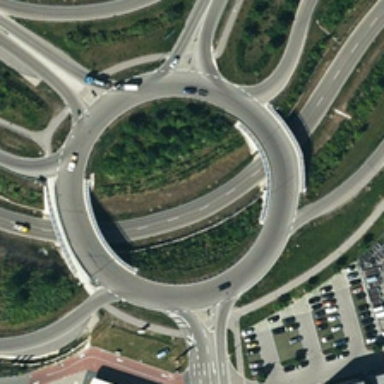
There are roads, grassland, cars and trees .